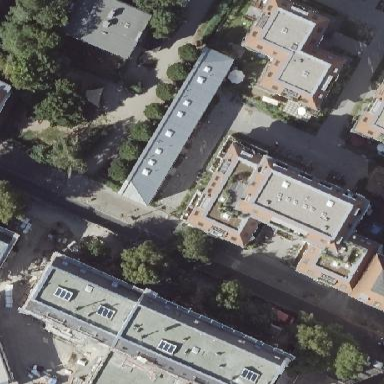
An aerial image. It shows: Apartment building with skillion roof shape.